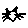
Label: cat